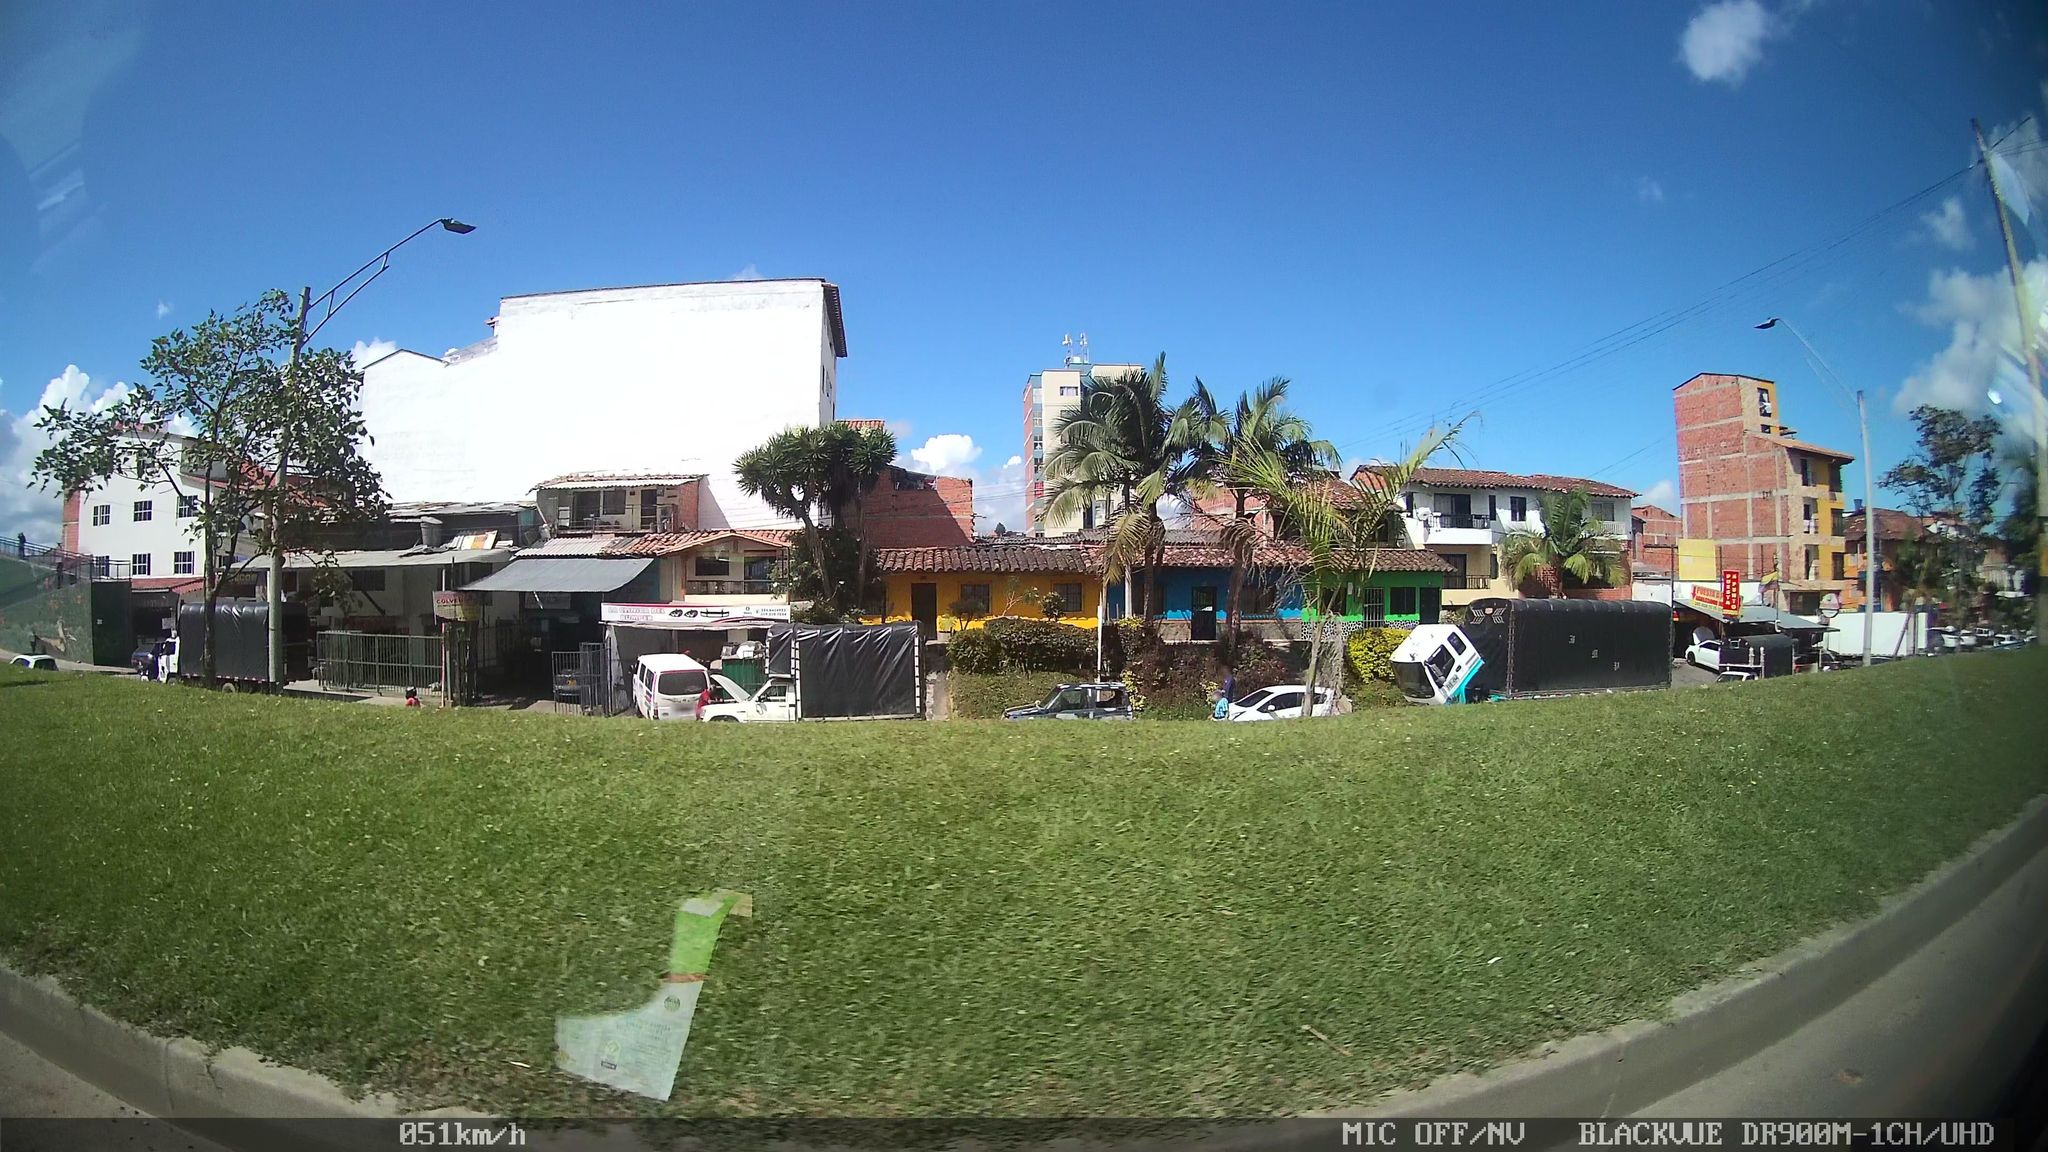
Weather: clear
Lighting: day
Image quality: good
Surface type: driving surface
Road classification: trunk
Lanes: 2
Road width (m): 10.0
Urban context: dense urban cluster
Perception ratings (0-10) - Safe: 1.56, Lively: 5.8, Beautiful: 6.41, Boring: 2.37, Depressing: 5.54, Wealthy: 6.27